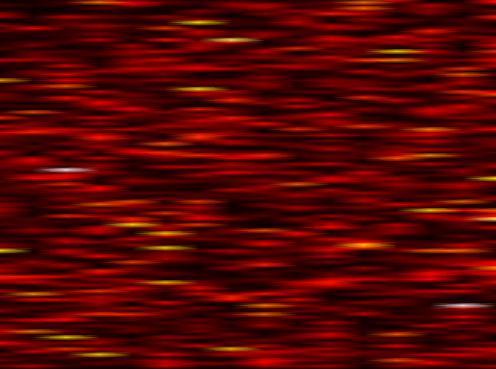
Label: FOFDM